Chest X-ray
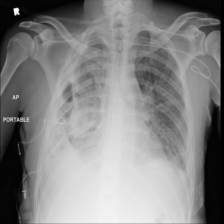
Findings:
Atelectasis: negative
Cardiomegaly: negative
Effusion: negative
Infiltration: negative
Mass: negative
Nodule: negative
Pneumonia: negative
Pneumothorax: negative
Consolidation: negative
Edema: negative
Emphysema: negative
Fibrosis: negative
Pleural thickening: negative
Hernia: negative